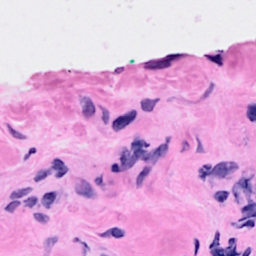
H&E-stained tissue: Breast